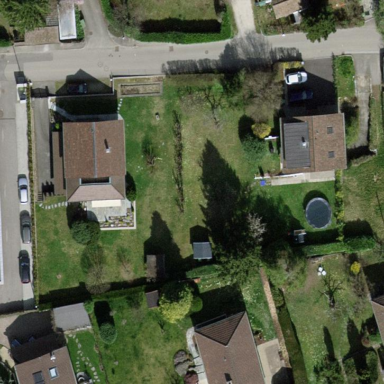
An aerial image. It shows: Garden surrounded by fence.